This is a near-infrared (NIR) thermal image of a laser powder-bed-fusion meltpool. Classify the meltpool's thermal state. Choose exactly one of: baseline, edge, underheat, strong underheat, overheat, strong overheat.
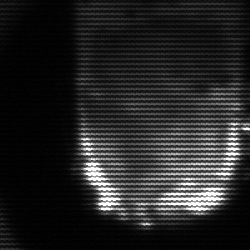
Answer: baseline